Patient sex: M
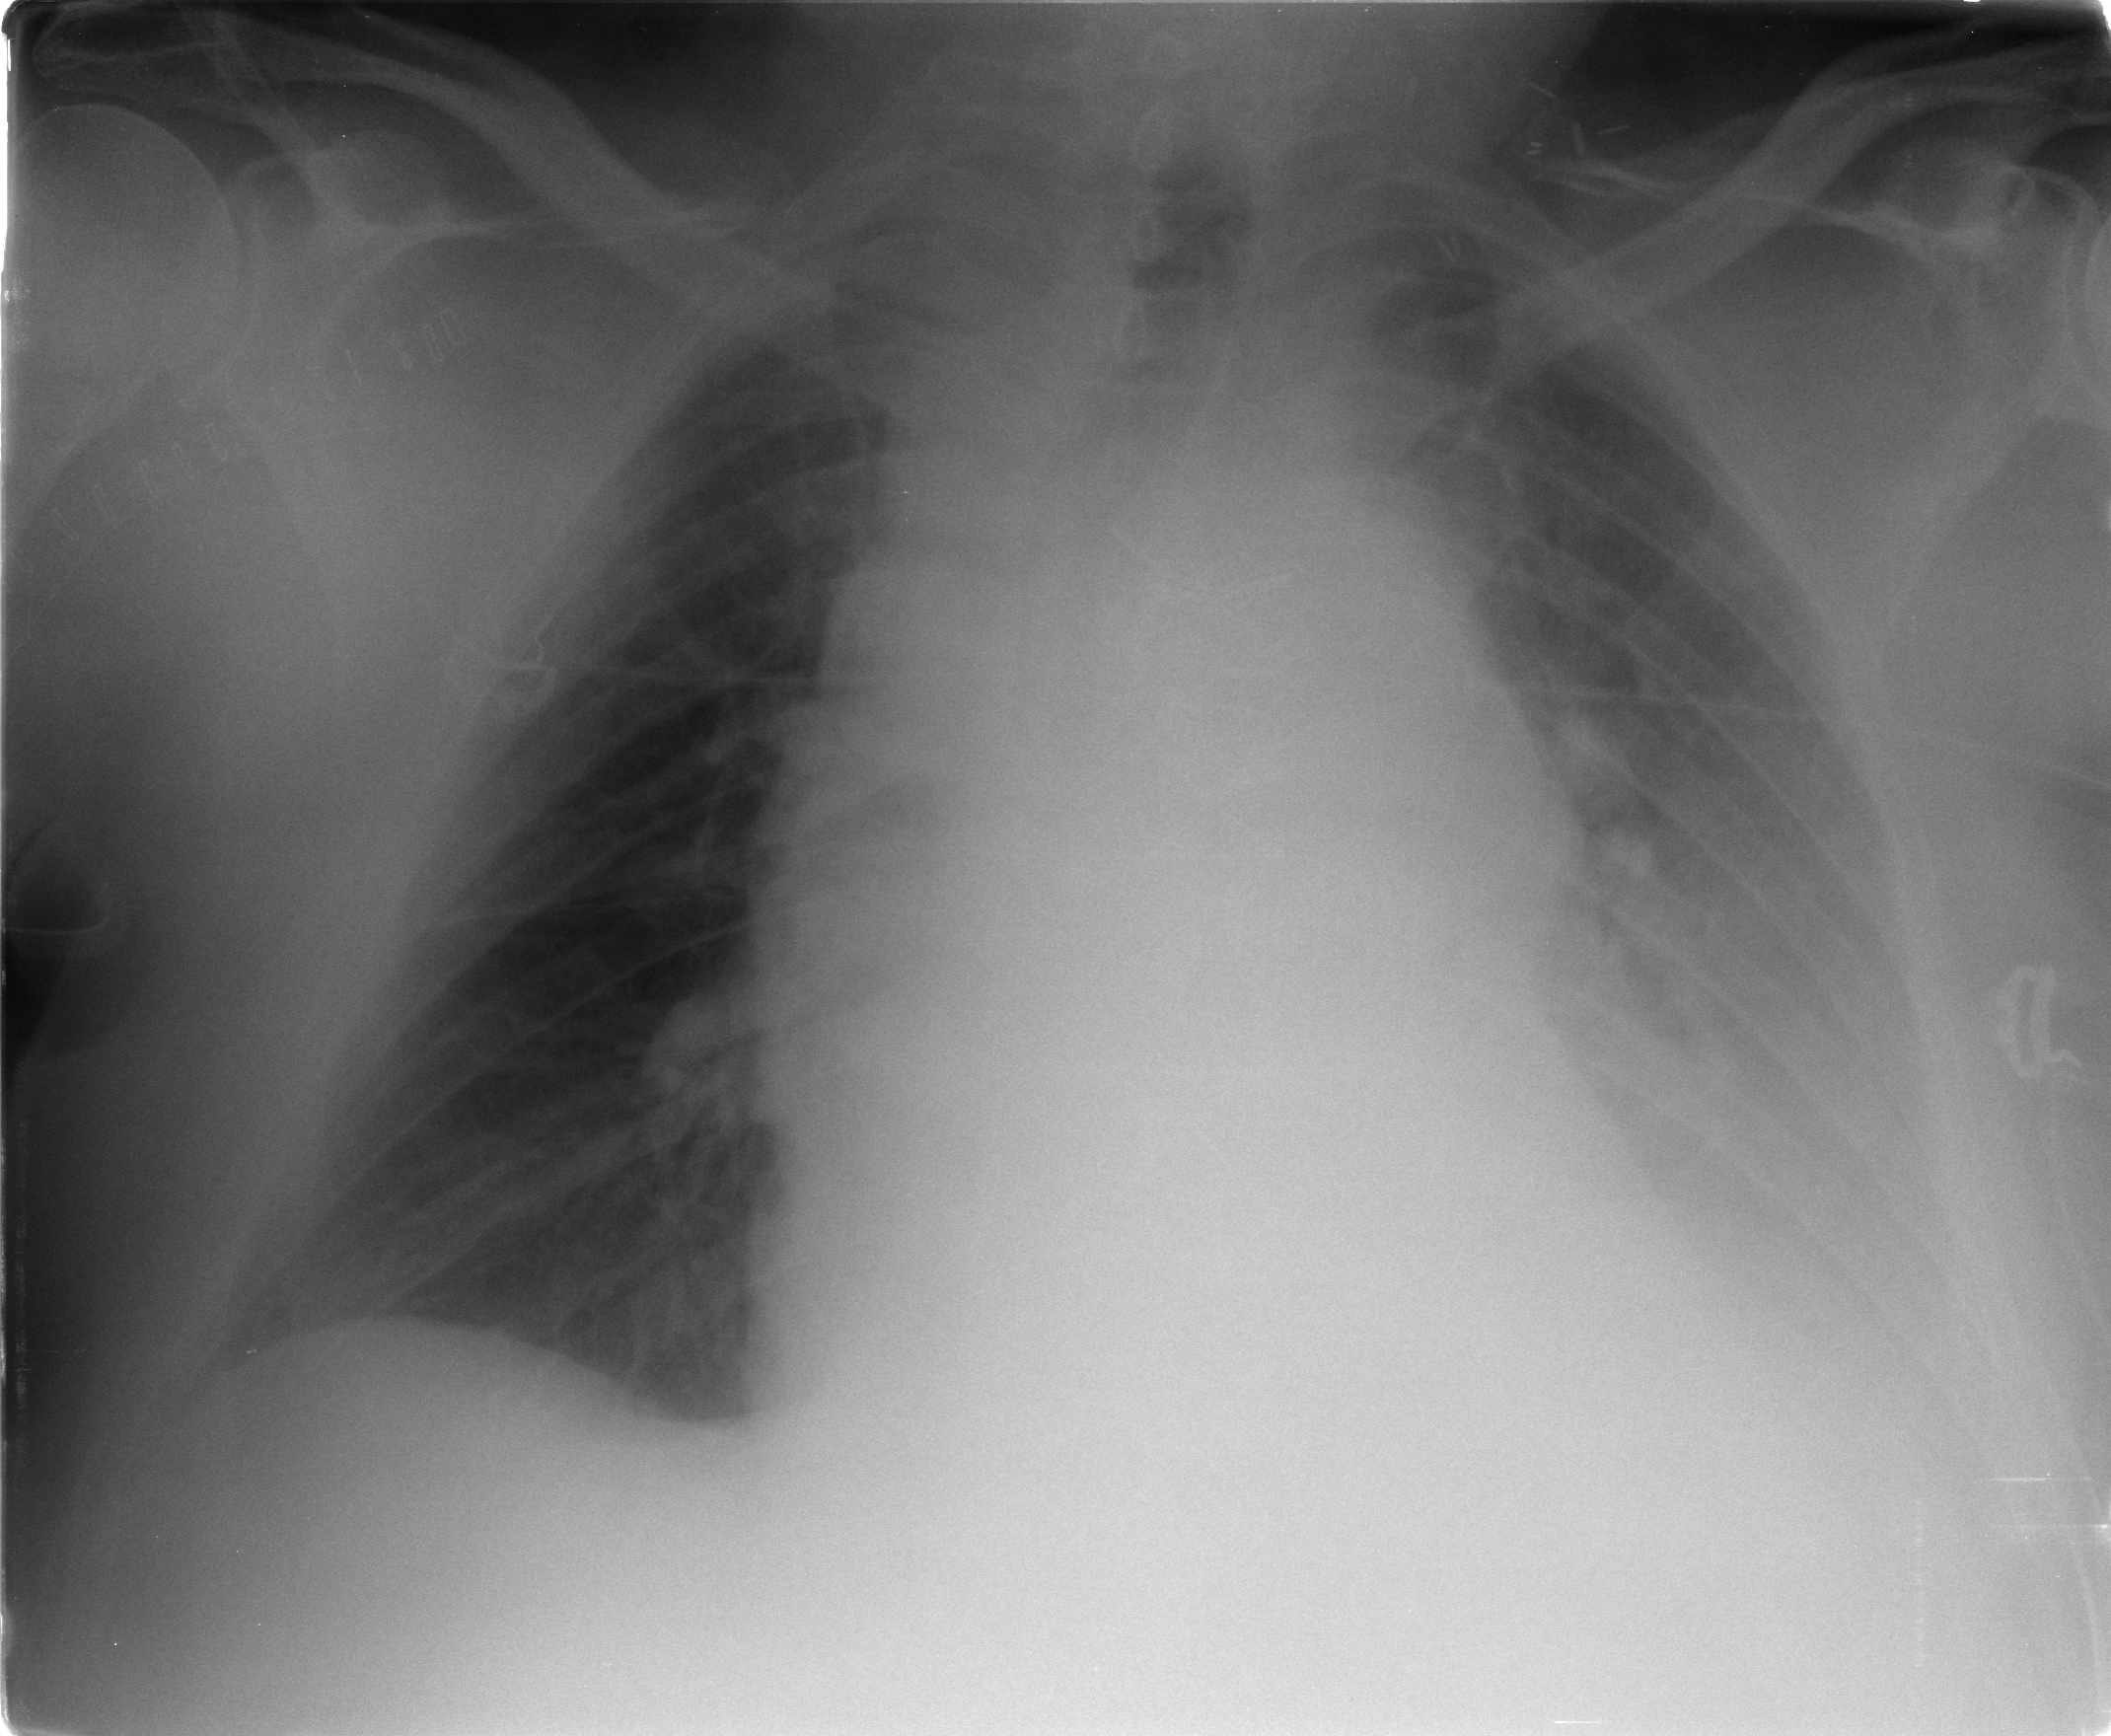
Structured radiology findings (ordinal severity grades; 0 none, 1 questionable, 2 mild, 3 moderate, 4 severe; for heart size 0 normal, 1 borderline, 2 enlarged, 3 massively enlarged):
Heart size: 2
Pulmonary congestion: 2
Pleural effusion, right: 1
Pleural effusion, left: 3
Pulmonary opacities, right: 0
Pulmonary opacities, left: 2
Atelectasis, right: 2
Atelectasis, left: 3